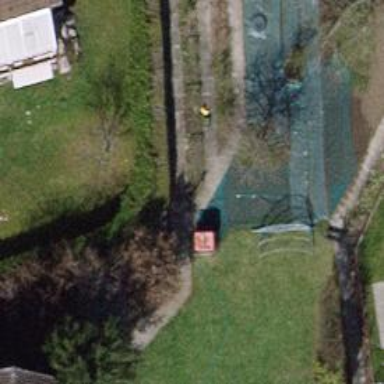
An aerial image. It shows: Hedge acting as barrier.